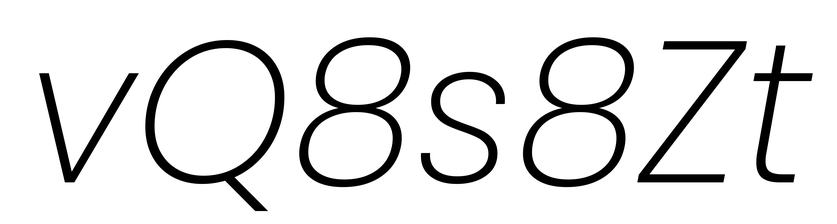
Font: Poppins-ExtraLightItalic